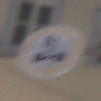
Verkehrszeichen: TatsaechlicheAchslast
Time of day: Night
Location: Outdoor (Urban)
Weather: Overcast
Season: Winter
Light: Artificial